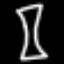
Label: hourglass